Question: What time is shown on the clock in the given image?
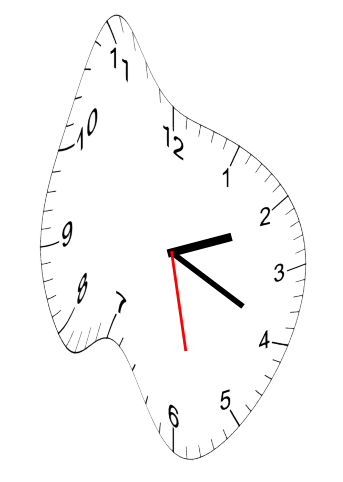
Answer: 02:19:28